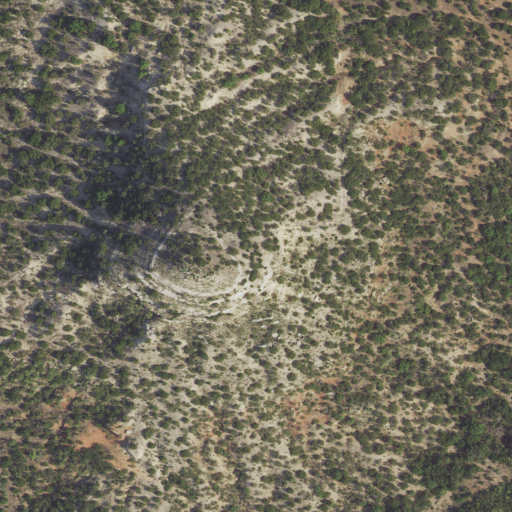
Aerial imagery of mountain in Texas named Jones Peak containing shrub, open development, and low intensity development